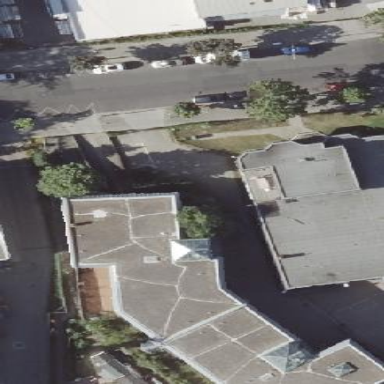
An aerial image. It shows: Commercial building.